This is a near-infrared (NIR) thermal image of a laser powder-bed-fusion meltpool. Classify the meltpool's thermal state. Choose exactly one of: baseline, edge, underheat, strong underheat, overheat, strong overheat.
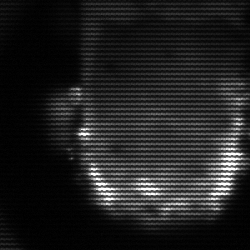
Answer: baseline